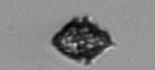
Label: Kryptoperidinium_triquetrum